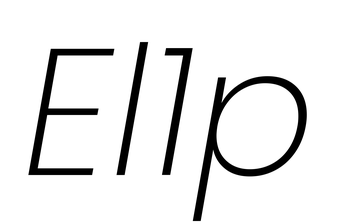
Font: Poppins-ExtraLightItalic